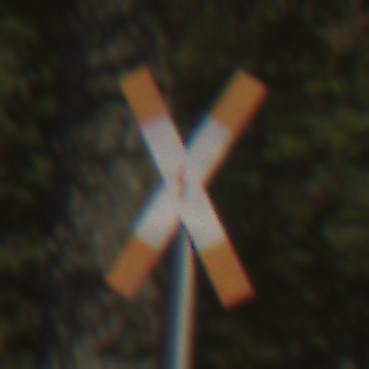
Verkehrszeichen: Andreaskreuz
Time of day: MorningAfternoon
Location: Outdoor (Nature)
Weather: Clear
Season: Winter
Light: Natural